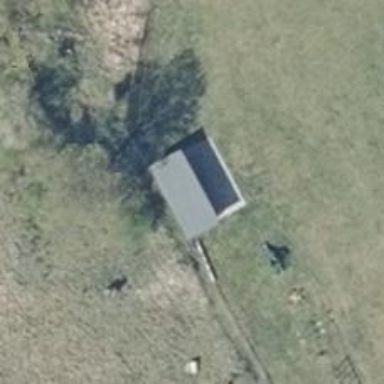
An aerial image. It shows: Weather shelter amenity for protection from the elements.